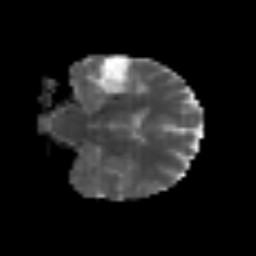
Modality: MD
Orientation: coronal
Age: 59
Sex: female
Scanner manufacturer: siemens
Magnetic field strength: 3 T
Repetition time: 3.2 s
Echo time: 0.081 s